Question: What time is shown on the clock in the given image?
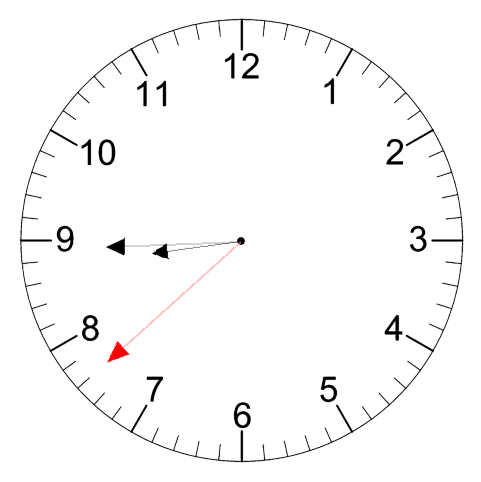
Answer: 08:44:38